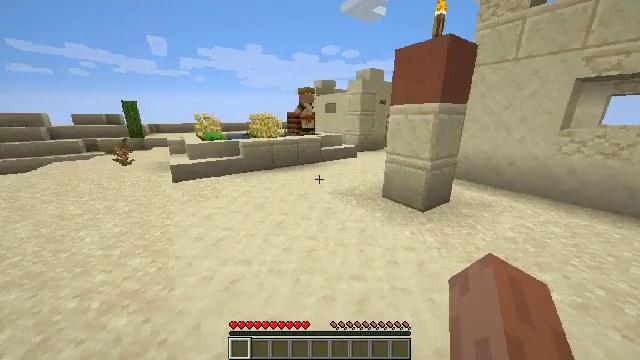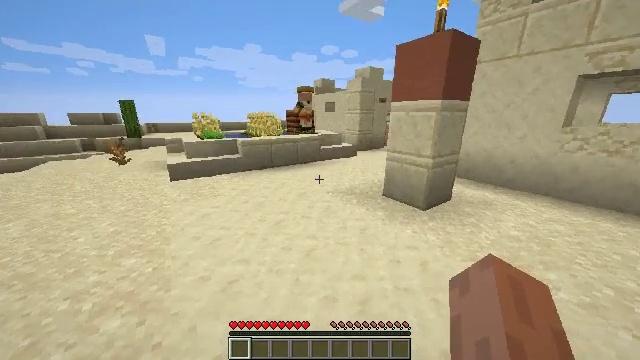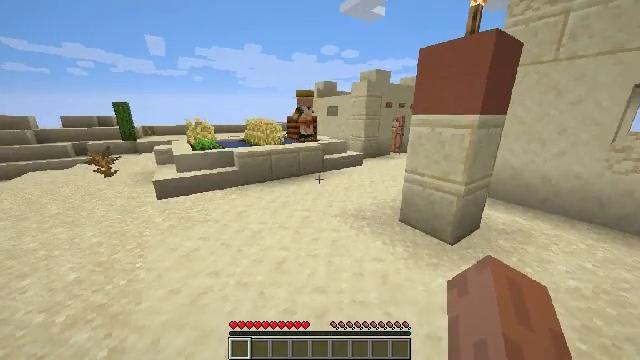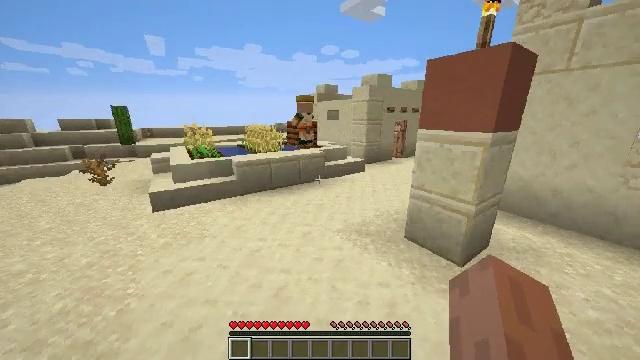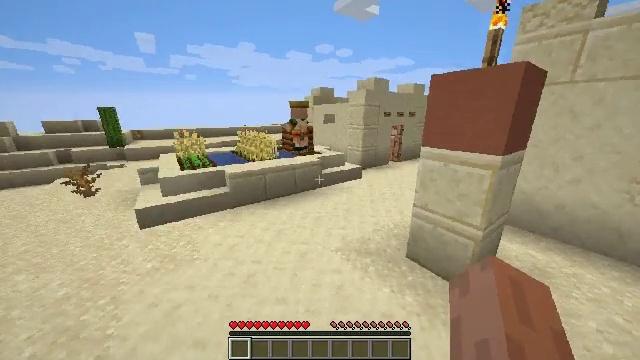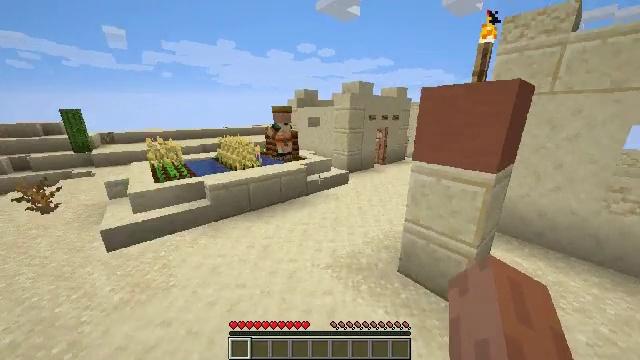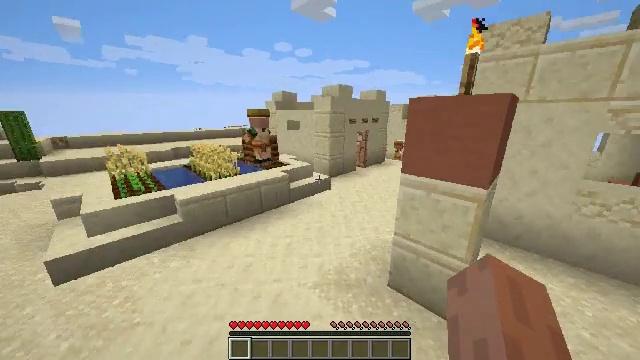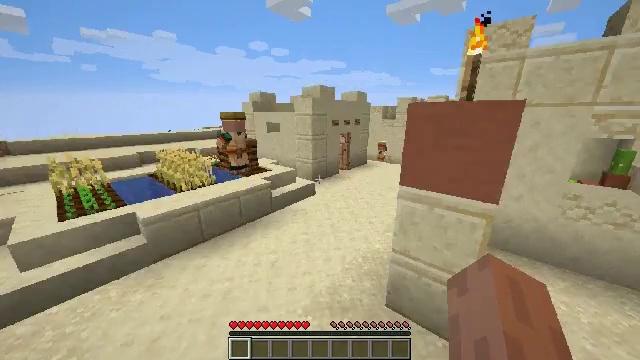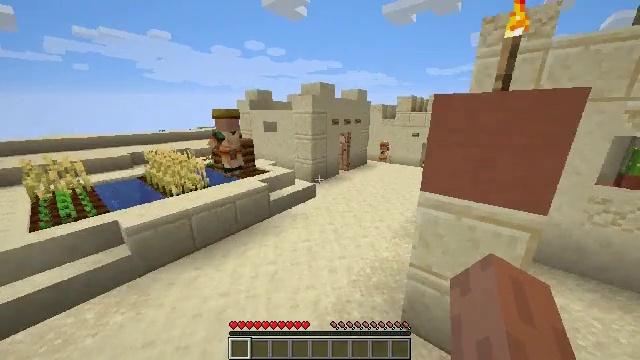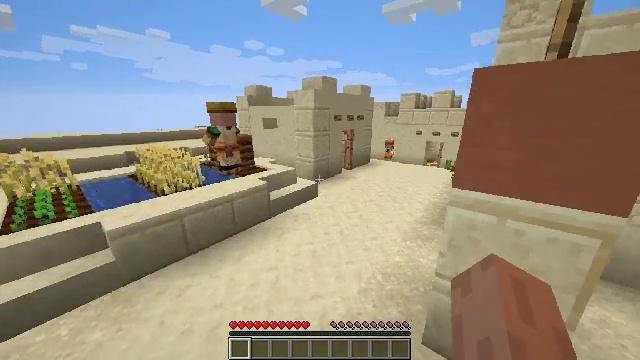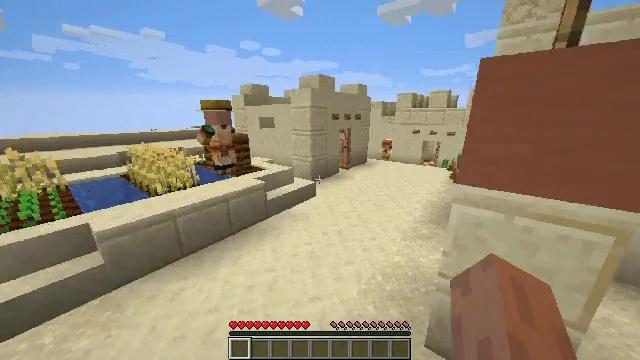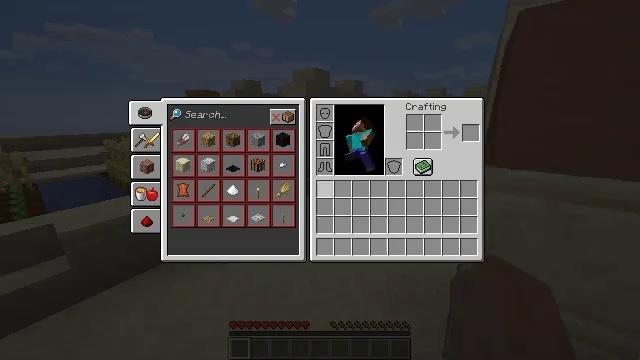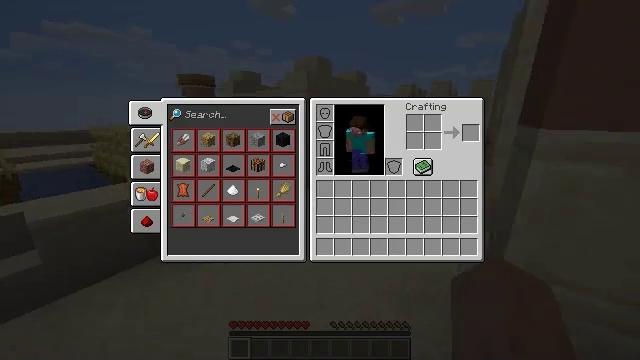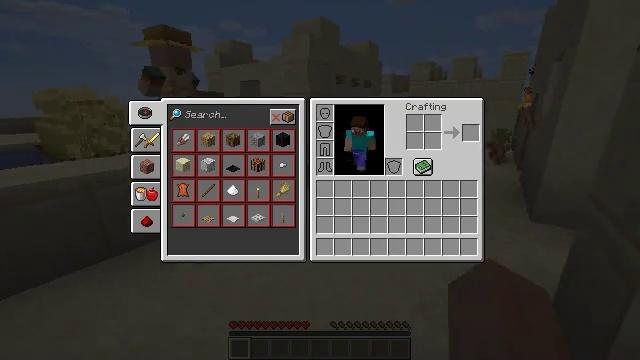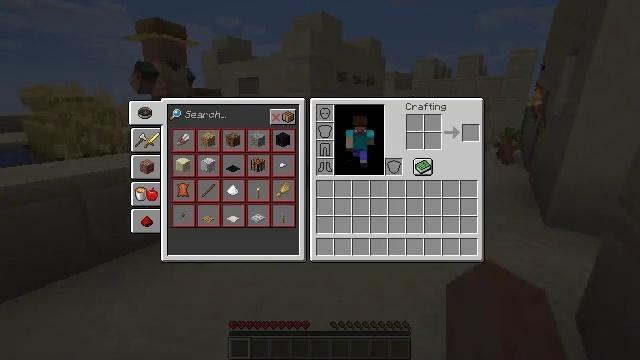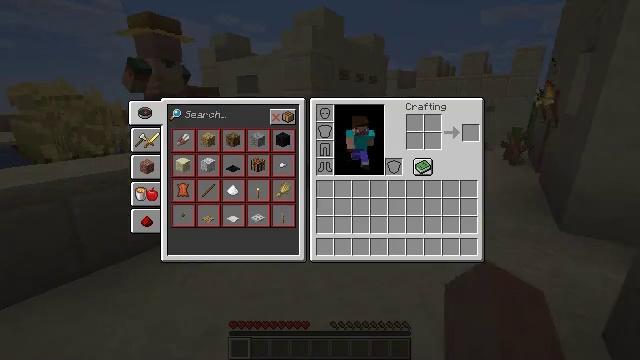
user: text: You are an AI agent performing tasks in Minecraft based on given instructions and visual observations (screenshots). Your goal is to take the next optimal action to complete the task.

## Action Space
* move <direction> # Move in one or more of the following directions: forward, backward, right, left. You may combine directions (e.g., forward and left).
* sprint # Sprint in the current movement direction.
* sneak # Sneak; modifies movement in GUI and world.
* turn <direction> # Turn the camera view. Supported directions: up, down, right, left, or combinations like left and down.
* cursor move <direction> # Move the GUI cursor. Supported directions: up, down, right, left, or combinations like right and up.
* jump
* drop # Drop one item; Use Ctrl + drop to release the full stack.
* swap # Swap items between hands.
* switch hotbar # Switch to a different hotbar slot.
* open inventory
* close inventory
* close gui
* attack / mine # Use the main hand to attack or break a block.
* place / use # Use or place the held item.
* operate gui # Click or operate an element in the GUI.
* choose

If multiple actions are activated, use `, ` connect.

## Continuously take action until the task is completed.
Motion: motion action
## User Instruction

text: Remove a hay block from the inventory.
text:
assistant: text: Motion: move forward, sprint, attack / mine, jump
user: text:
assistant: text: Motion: move forward, sprint, attack / mine, jump
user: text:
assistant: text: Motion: move forward, sprint, attack / mine, jump
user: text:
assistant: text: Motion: move forward, sprint, turn right, attack / mine, jump
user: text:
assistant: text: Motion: move forward, sprint, turn right, attack / mine, jump
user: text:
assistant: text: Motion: move forward, sprint, turn right, attack / mine, jump
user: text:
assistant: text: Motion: move forward, sprint, turn right, attack / mine, jump
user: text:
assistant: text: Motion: move forward, attack / mine, jump
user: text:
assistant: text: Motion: move forward, attack / mine, jump
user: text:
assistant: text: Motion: move forward, attack / mine, jump
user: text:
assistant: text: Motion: move forward, turn right, attack / mine, open inventory
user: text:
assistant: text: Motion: cursor move right, operate gui, open inventory
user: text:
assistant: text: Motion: cursor move right, operate gui
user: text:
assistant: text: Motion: cursor move right, operate gui
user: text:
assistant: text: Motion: operate gui
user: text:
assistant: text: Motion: operate gui
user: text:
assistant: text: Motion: operate gui
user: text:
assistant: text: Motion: operate gui
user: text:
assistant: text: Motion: cursor move down, operate gui
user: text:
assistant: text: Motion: cursor move left and down, operate gui
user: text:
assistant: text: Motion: cursor move left, operate gui
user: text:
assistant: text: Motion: operate gui, close inventory
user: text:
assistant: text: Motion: turn right, attack / mine, close inventory
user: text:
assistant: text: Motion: turn right and up, attack / mine, close inventory
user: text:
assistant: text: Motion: turn right and up, attack / mine
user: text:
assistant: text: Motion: move forward, turn right, attack / mine
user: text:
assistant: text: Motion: move forward, attack / mine
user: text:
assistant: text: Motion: move forward, attack / mine
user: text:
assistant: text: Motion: move forward, sprint, turn down, attack / mine
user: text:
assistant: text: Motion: move forward, sprint, attack / mine